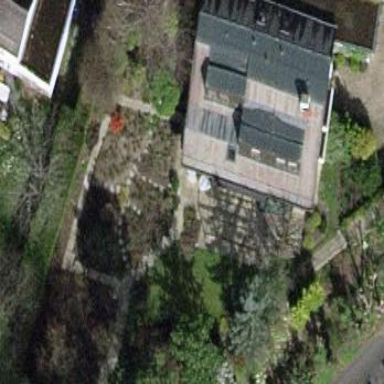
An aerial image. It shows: Garden surrounded by fence.